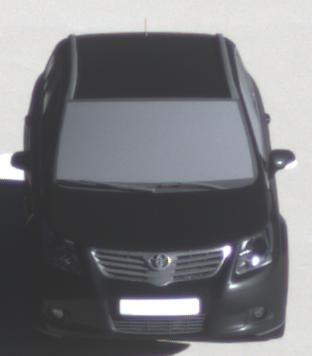
Make: Toyota
Model: Avensis 1.6
Detailed model: Avensis (T27) Notch Back
Model produced from: 2009/01
Model produced until: 2010/08
Doors: 4
Color: black
Road condition: dry road
Daytime: morning or afternoon
Contrast: high contrast